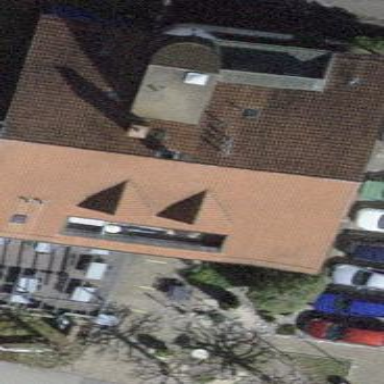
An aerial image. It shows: Restaurant in building.